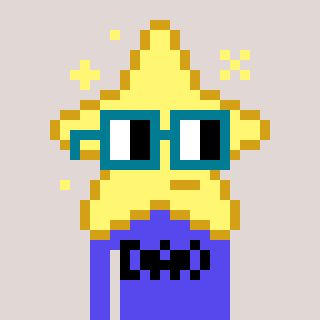
a pixel art character with square dark green glasses, a star-shaped head and a computerblue-colored body on a warm background